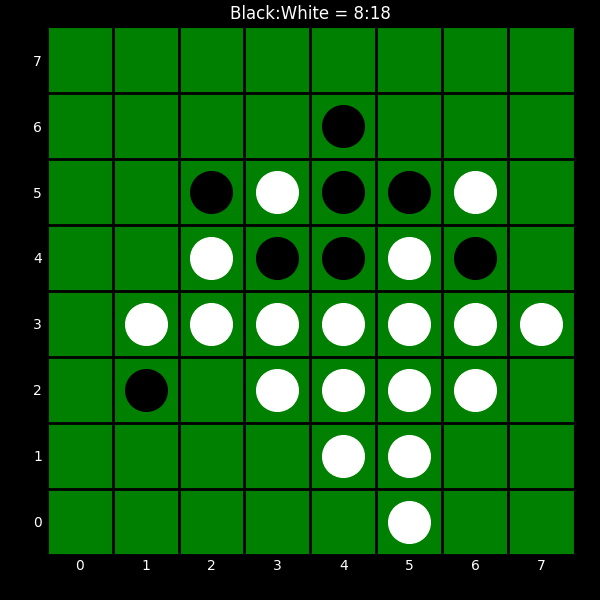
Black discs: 8
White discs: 18